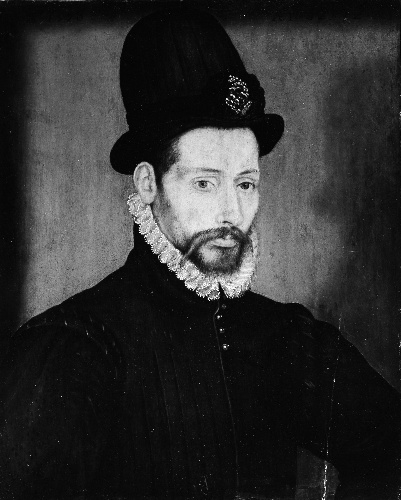
Title: Portrait of a Man with a High Hat
Artist: French Painter
Artist bio: dated 1570
Object type: Painting
Classification: Paintings
Medium: Oil on wood
Dimensions: 9 5/8 x 7 1/2 in. (24.4 x 19.1 cm)
Department: European Paintings
Credit line: The Friedsam Collection, Bequest of Michael Friedsam, 1931
Accession year: 1932
Repository: Metropolitan Museum of Art, New York, NY
Tags: Men|Portraits